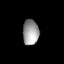
Tissue: lung
Cell type: Endothelial cells
Senescence score: 0.6031
Nuclear area (px): 404
Mean DAPI intensity: 153.79